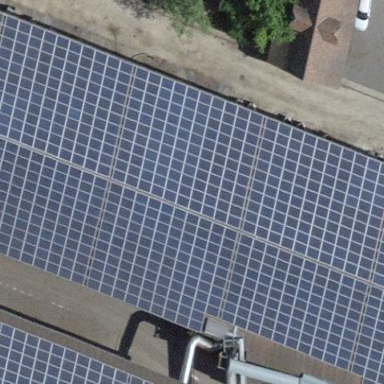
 consisting of solar photovoltaic panels."